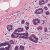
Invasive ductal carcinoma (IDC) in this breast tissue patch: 0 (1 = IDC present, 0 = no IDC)